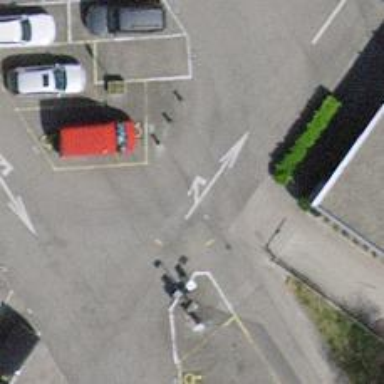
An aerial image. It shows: Road serving as parking aisle.